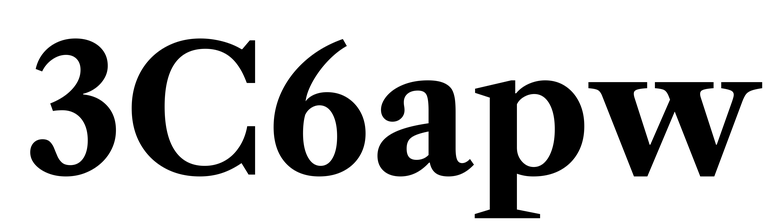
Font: LibreCaslonText_Bold